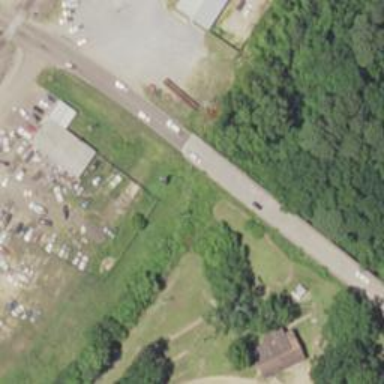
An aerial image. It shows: Abandoned railway.